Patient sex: M
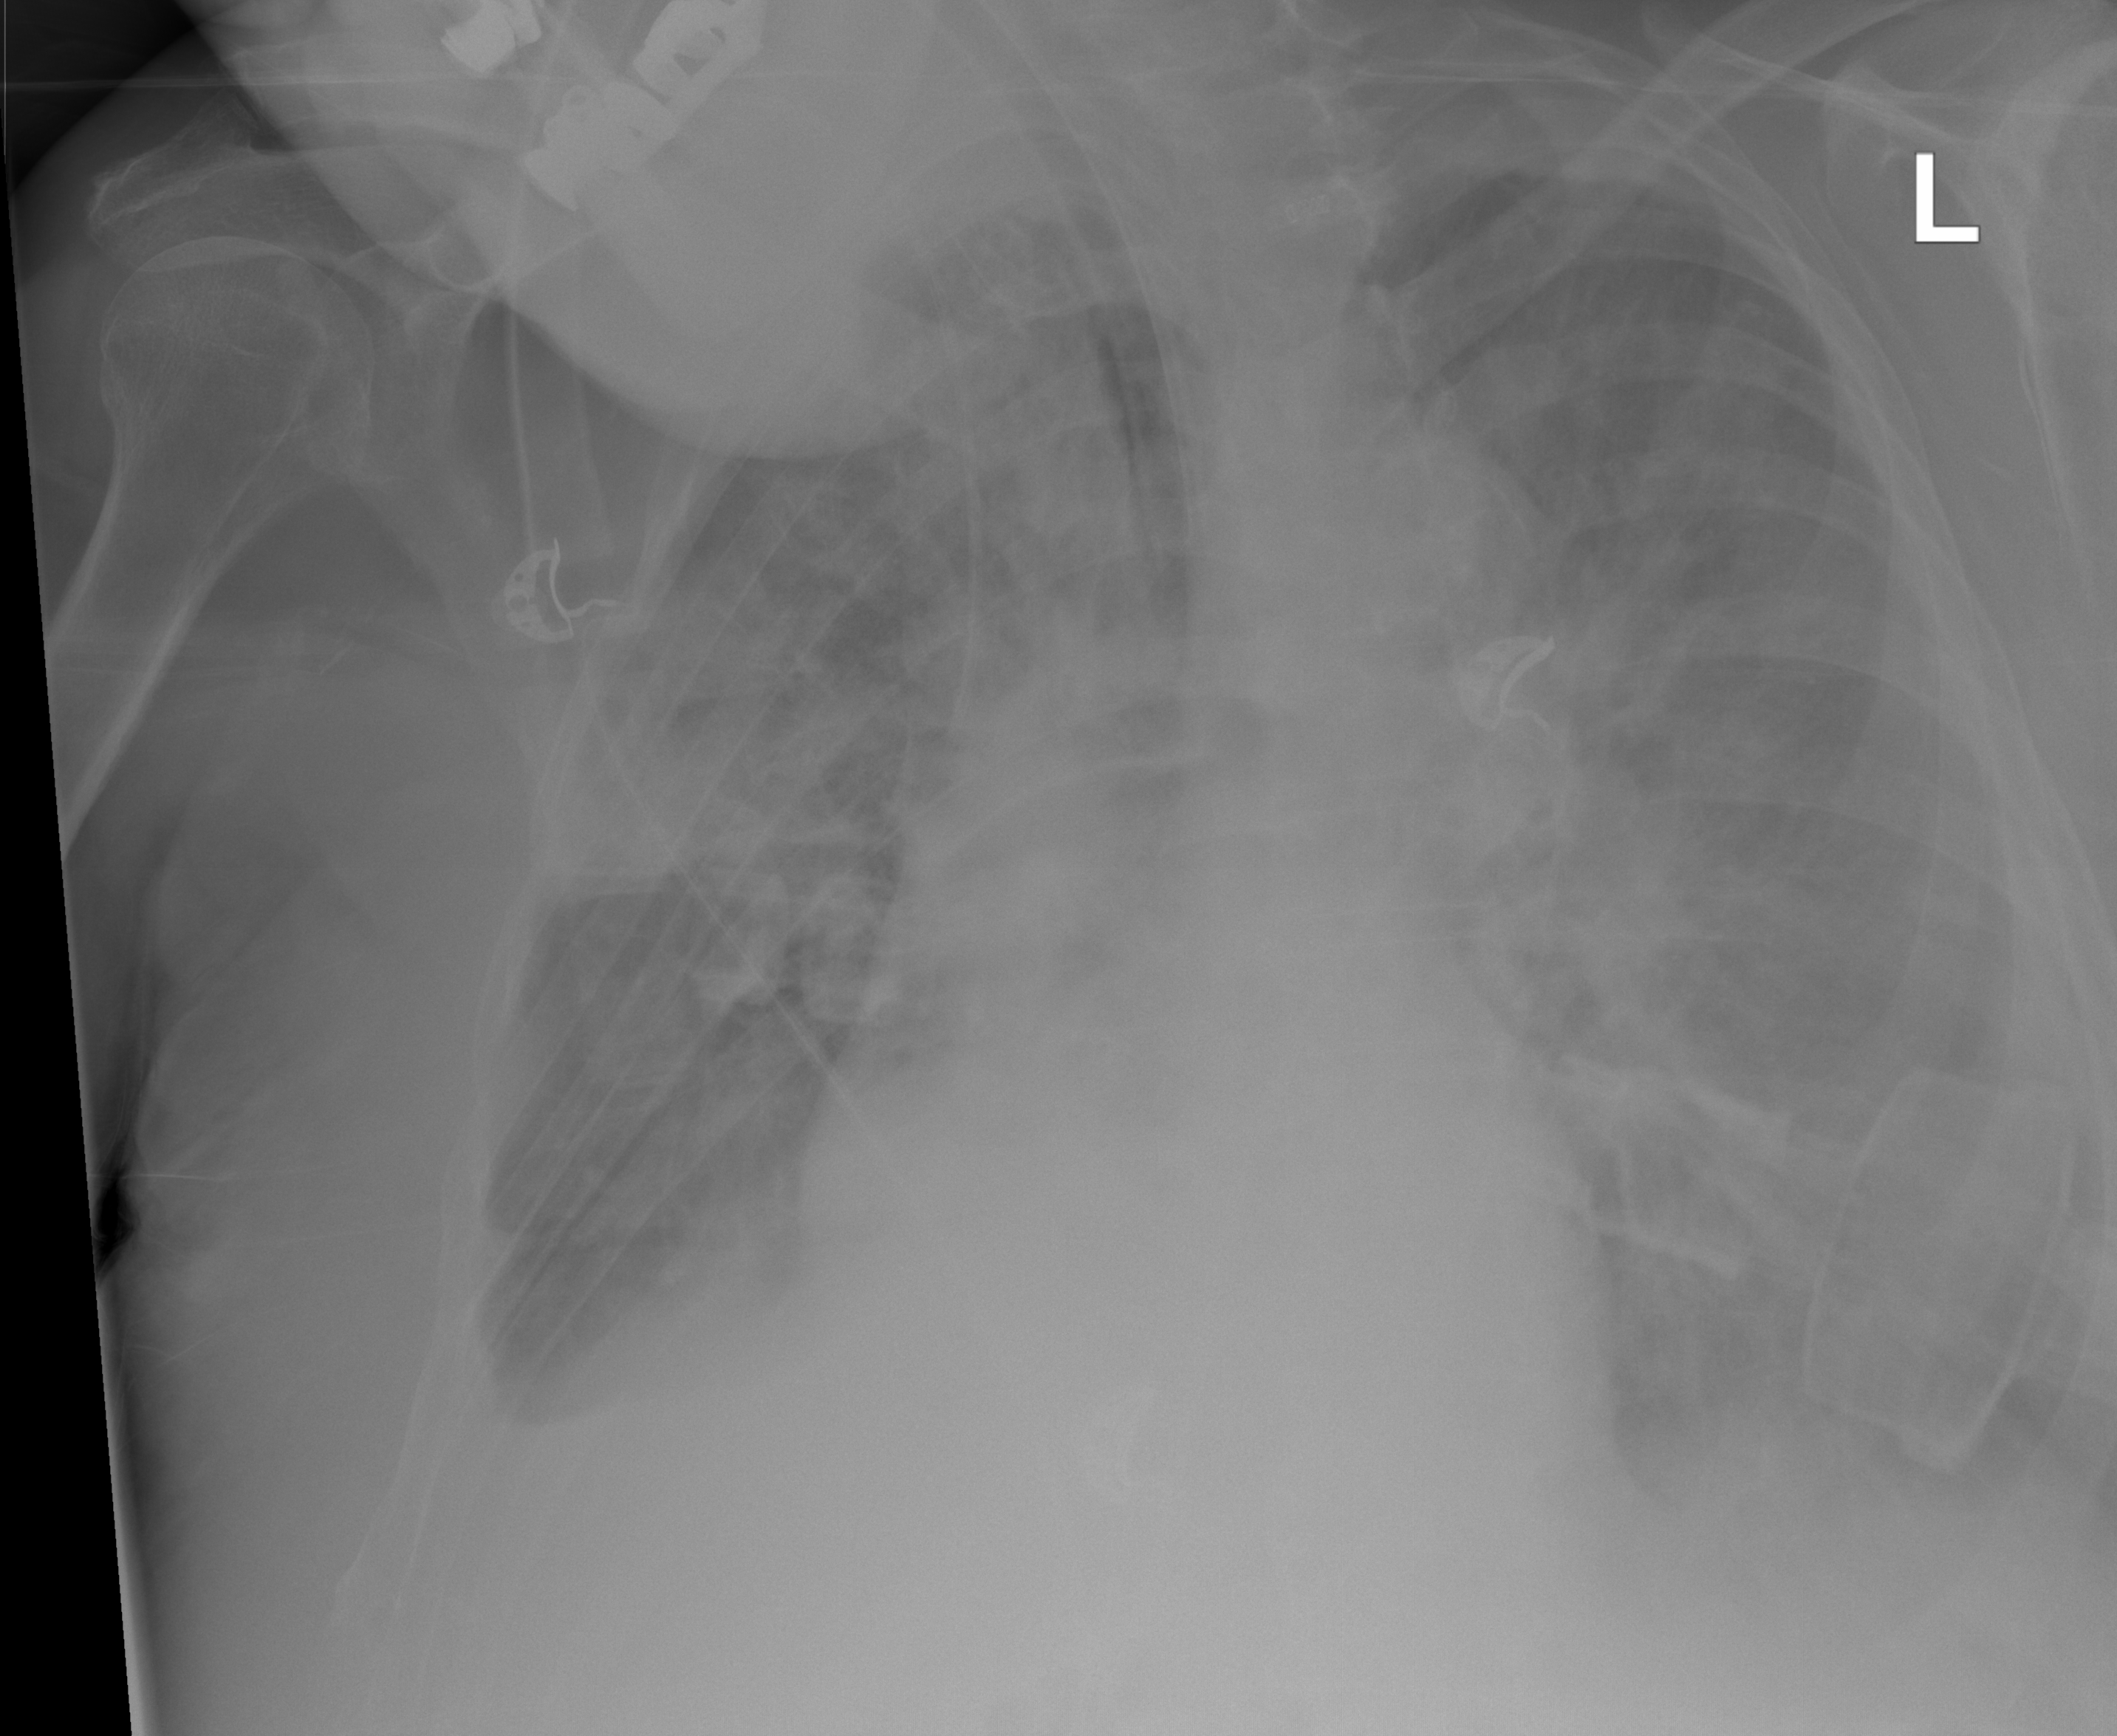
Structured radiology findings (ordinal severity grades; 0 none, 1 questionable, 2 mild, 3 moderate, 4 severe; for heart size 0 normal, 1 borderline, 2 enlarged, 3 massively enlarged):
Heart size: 0
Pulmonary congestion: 2
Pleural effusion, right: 2
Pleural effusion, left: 2
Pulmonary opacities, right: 2
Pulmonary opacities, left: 2
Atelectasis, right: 2
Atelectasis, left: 2